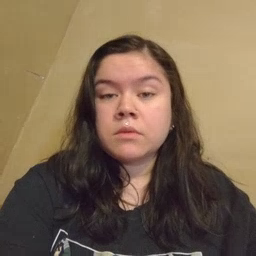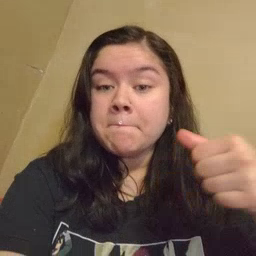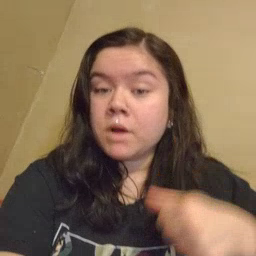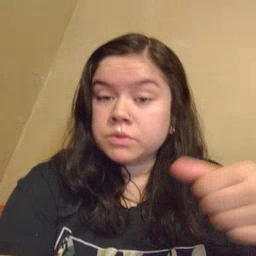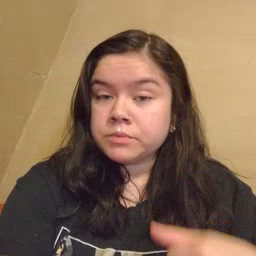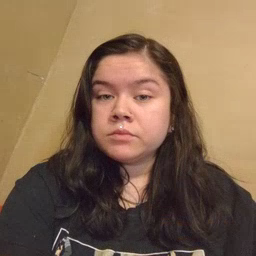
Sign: puzzle